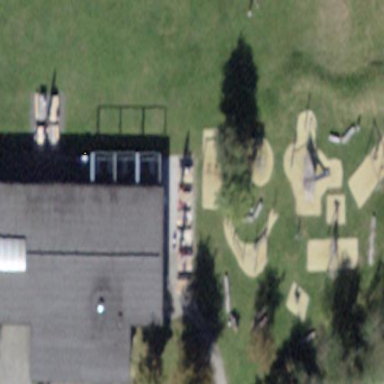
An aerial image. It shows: Playground area for leisure land.